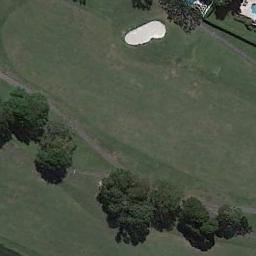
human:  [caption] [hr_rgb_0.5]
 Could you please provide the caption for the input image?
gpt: Many trees are near the golf course .

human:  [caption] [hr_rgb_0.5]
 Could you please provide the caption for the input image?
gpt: The golf course has two fairways, Some barrier trees and a sandpit .

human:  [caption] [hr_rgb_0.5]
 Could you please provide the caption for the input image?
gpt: The picture shows a road with a nearly 180-degree turn .

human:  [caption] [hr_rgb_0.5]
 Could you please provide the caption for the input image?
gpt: There are several bunkers and many trees on a large green lawn on the golf course .

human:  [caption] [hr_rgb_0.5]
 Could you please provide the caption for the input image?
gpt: There are some green trees and a bunker on the golf course .